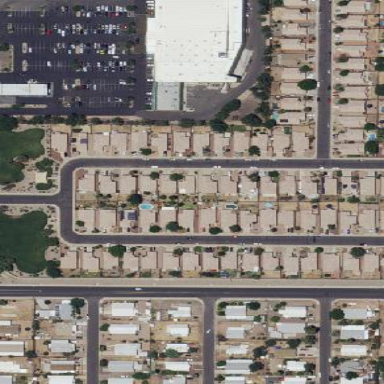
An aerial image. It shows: Single-family residential area.